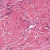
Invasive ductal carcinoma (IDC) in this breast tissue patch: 0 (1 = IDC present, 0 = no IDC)